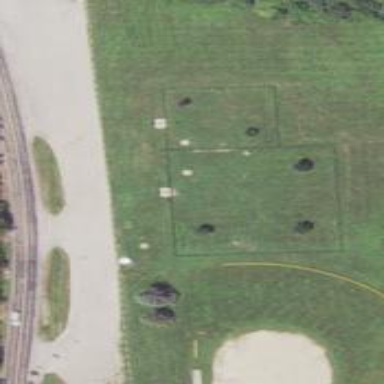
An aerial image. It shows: Dog park enclosed by chain link fence.